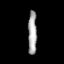
Tissue: skin
Cell type: Others
Senescence score: 0.779
Nuclear area (px): 376
Mean DAPI intensity: 163.354